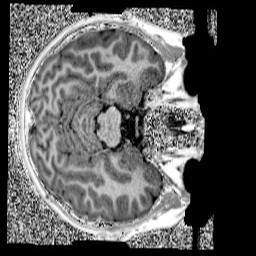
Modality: UNIT1
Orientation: axial
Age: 11
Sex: male
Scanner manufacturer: siemens
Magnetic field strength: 3 T
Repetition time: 4 s
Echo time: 0.00299 s